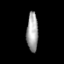
Tissue: prostate
Cell type: Fibroblasts
Senescence score: 0.3475
Nuclear area (px): 439
Mean DAPI intensity: 161.134